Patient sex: M
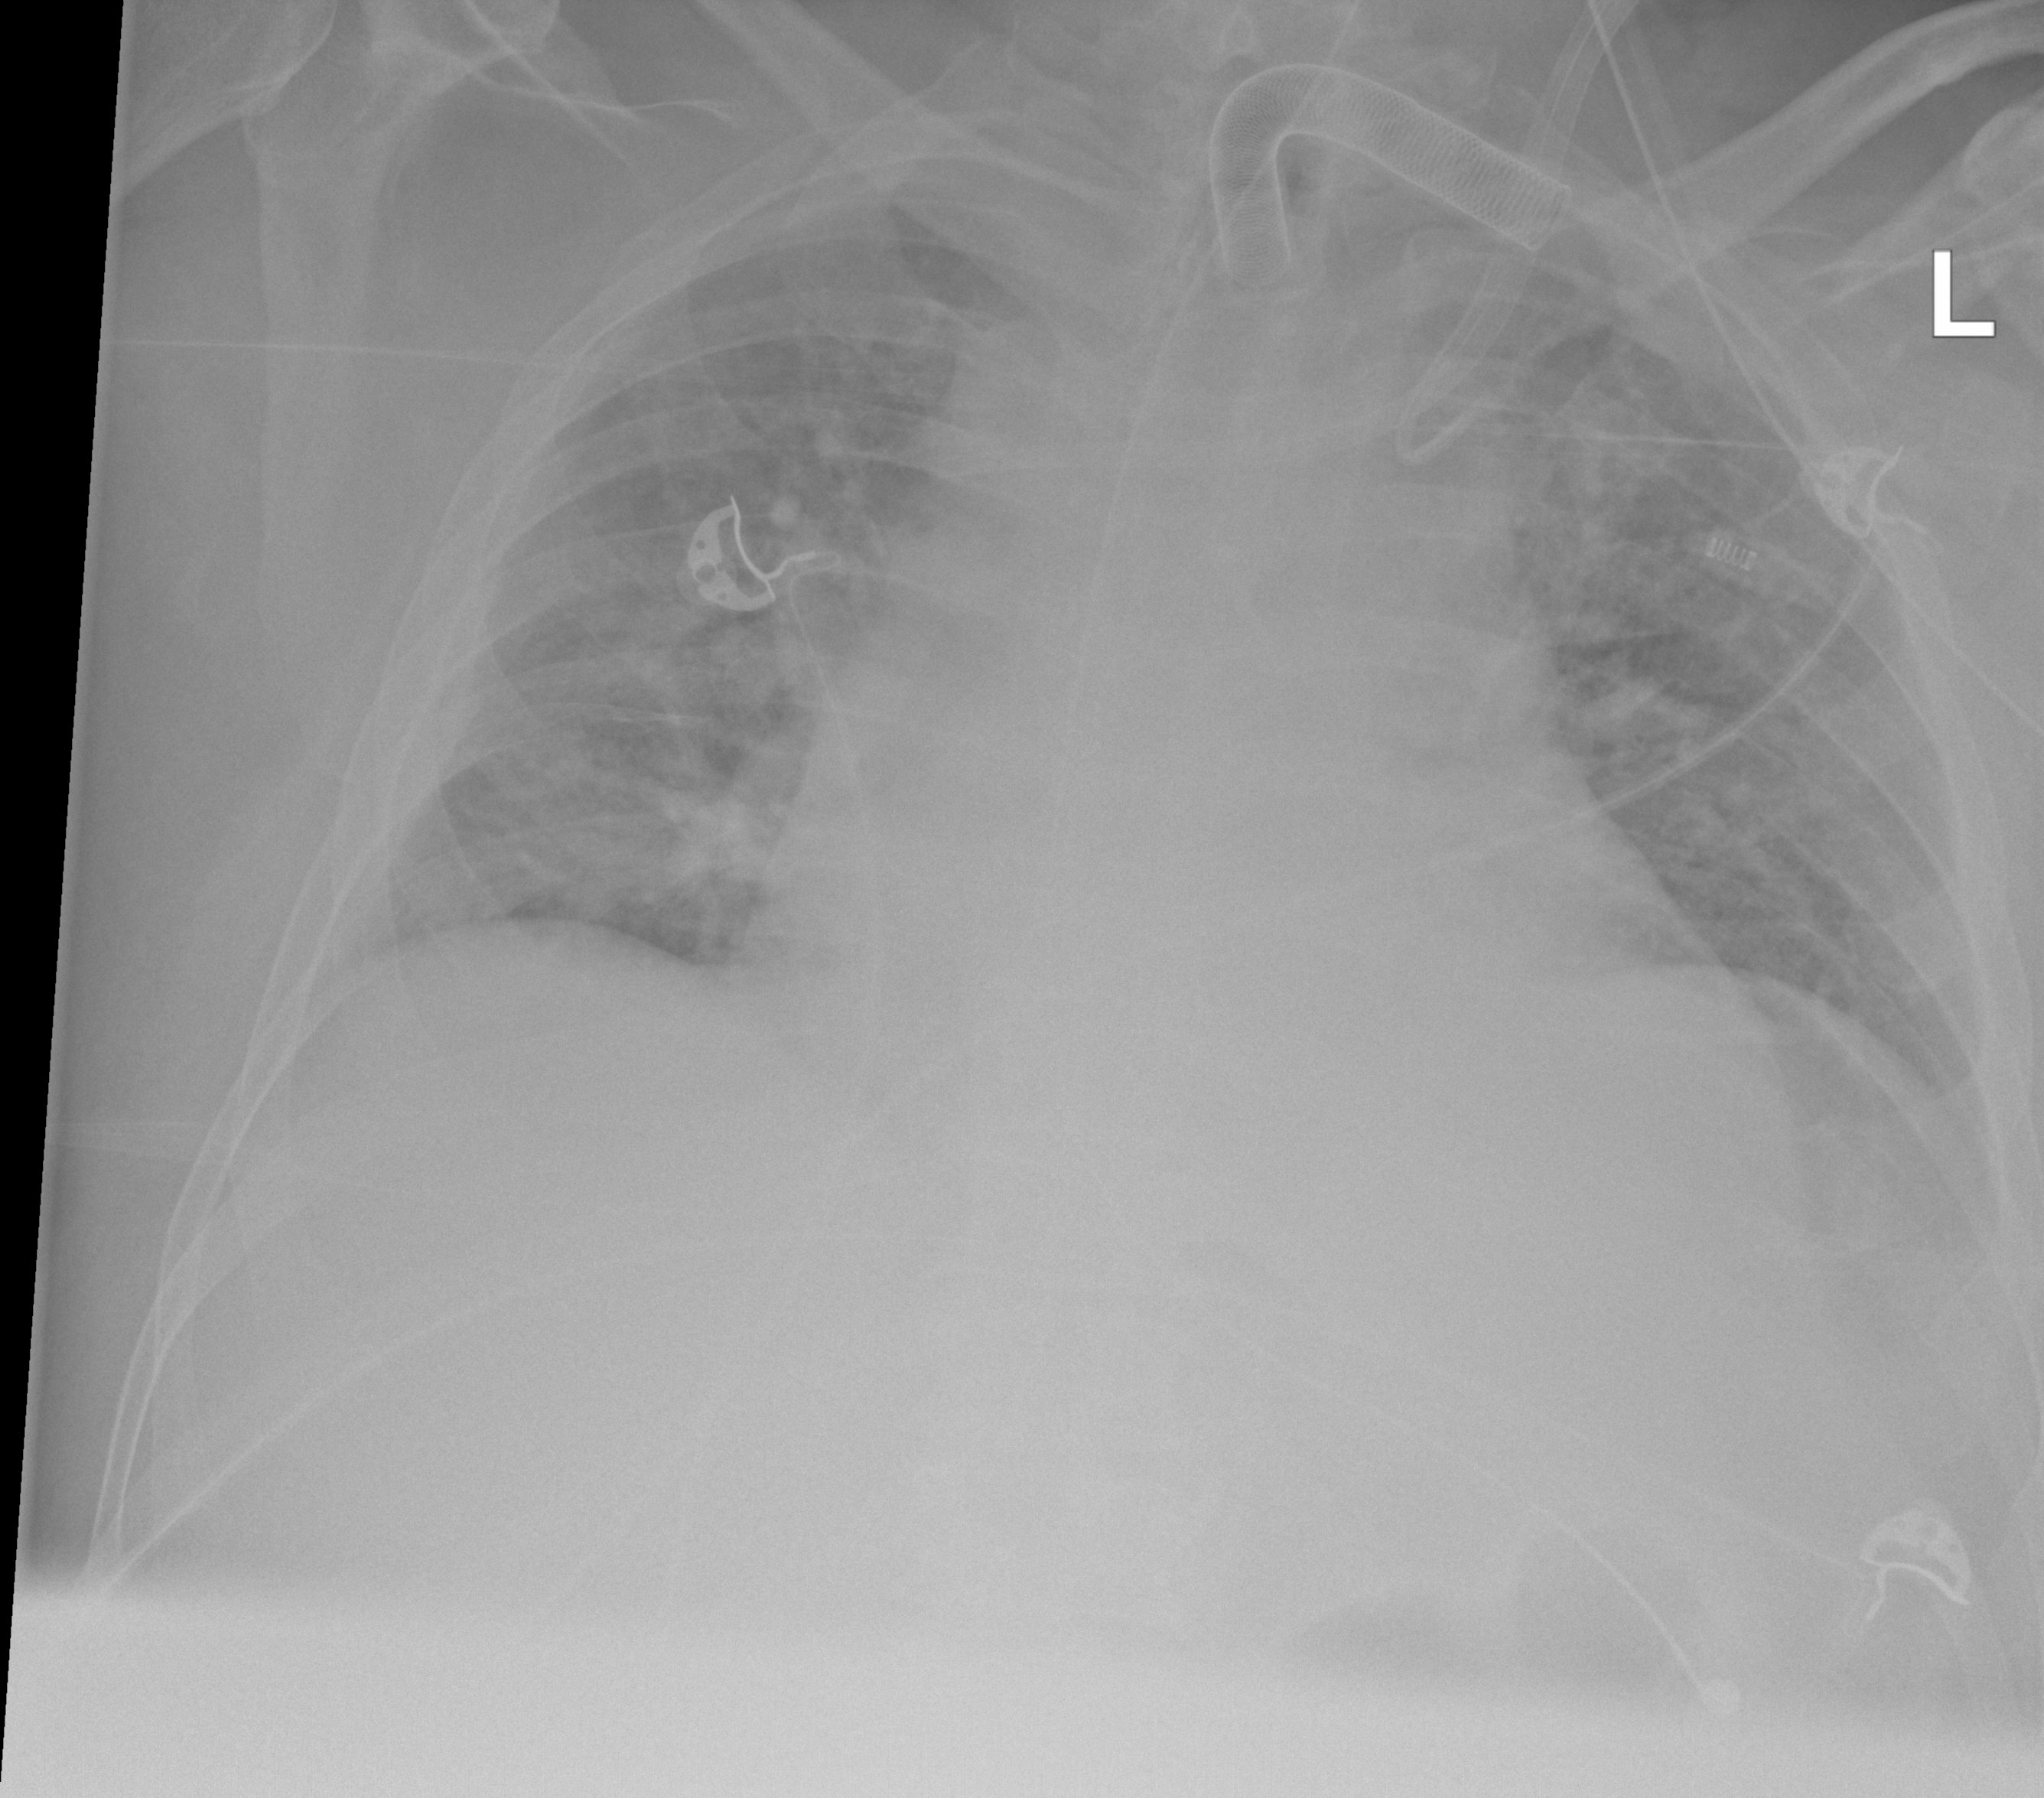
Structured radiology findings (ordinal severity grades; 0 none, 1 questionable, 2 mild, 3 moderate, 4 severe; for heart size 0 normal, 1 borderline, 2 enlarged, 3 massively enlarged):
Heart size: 3
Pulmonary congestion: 2
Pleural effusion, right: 0
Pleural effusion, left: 2
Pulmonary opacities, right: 0
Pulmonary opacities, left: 0
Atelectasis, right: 2
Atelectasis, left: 0